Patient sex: F
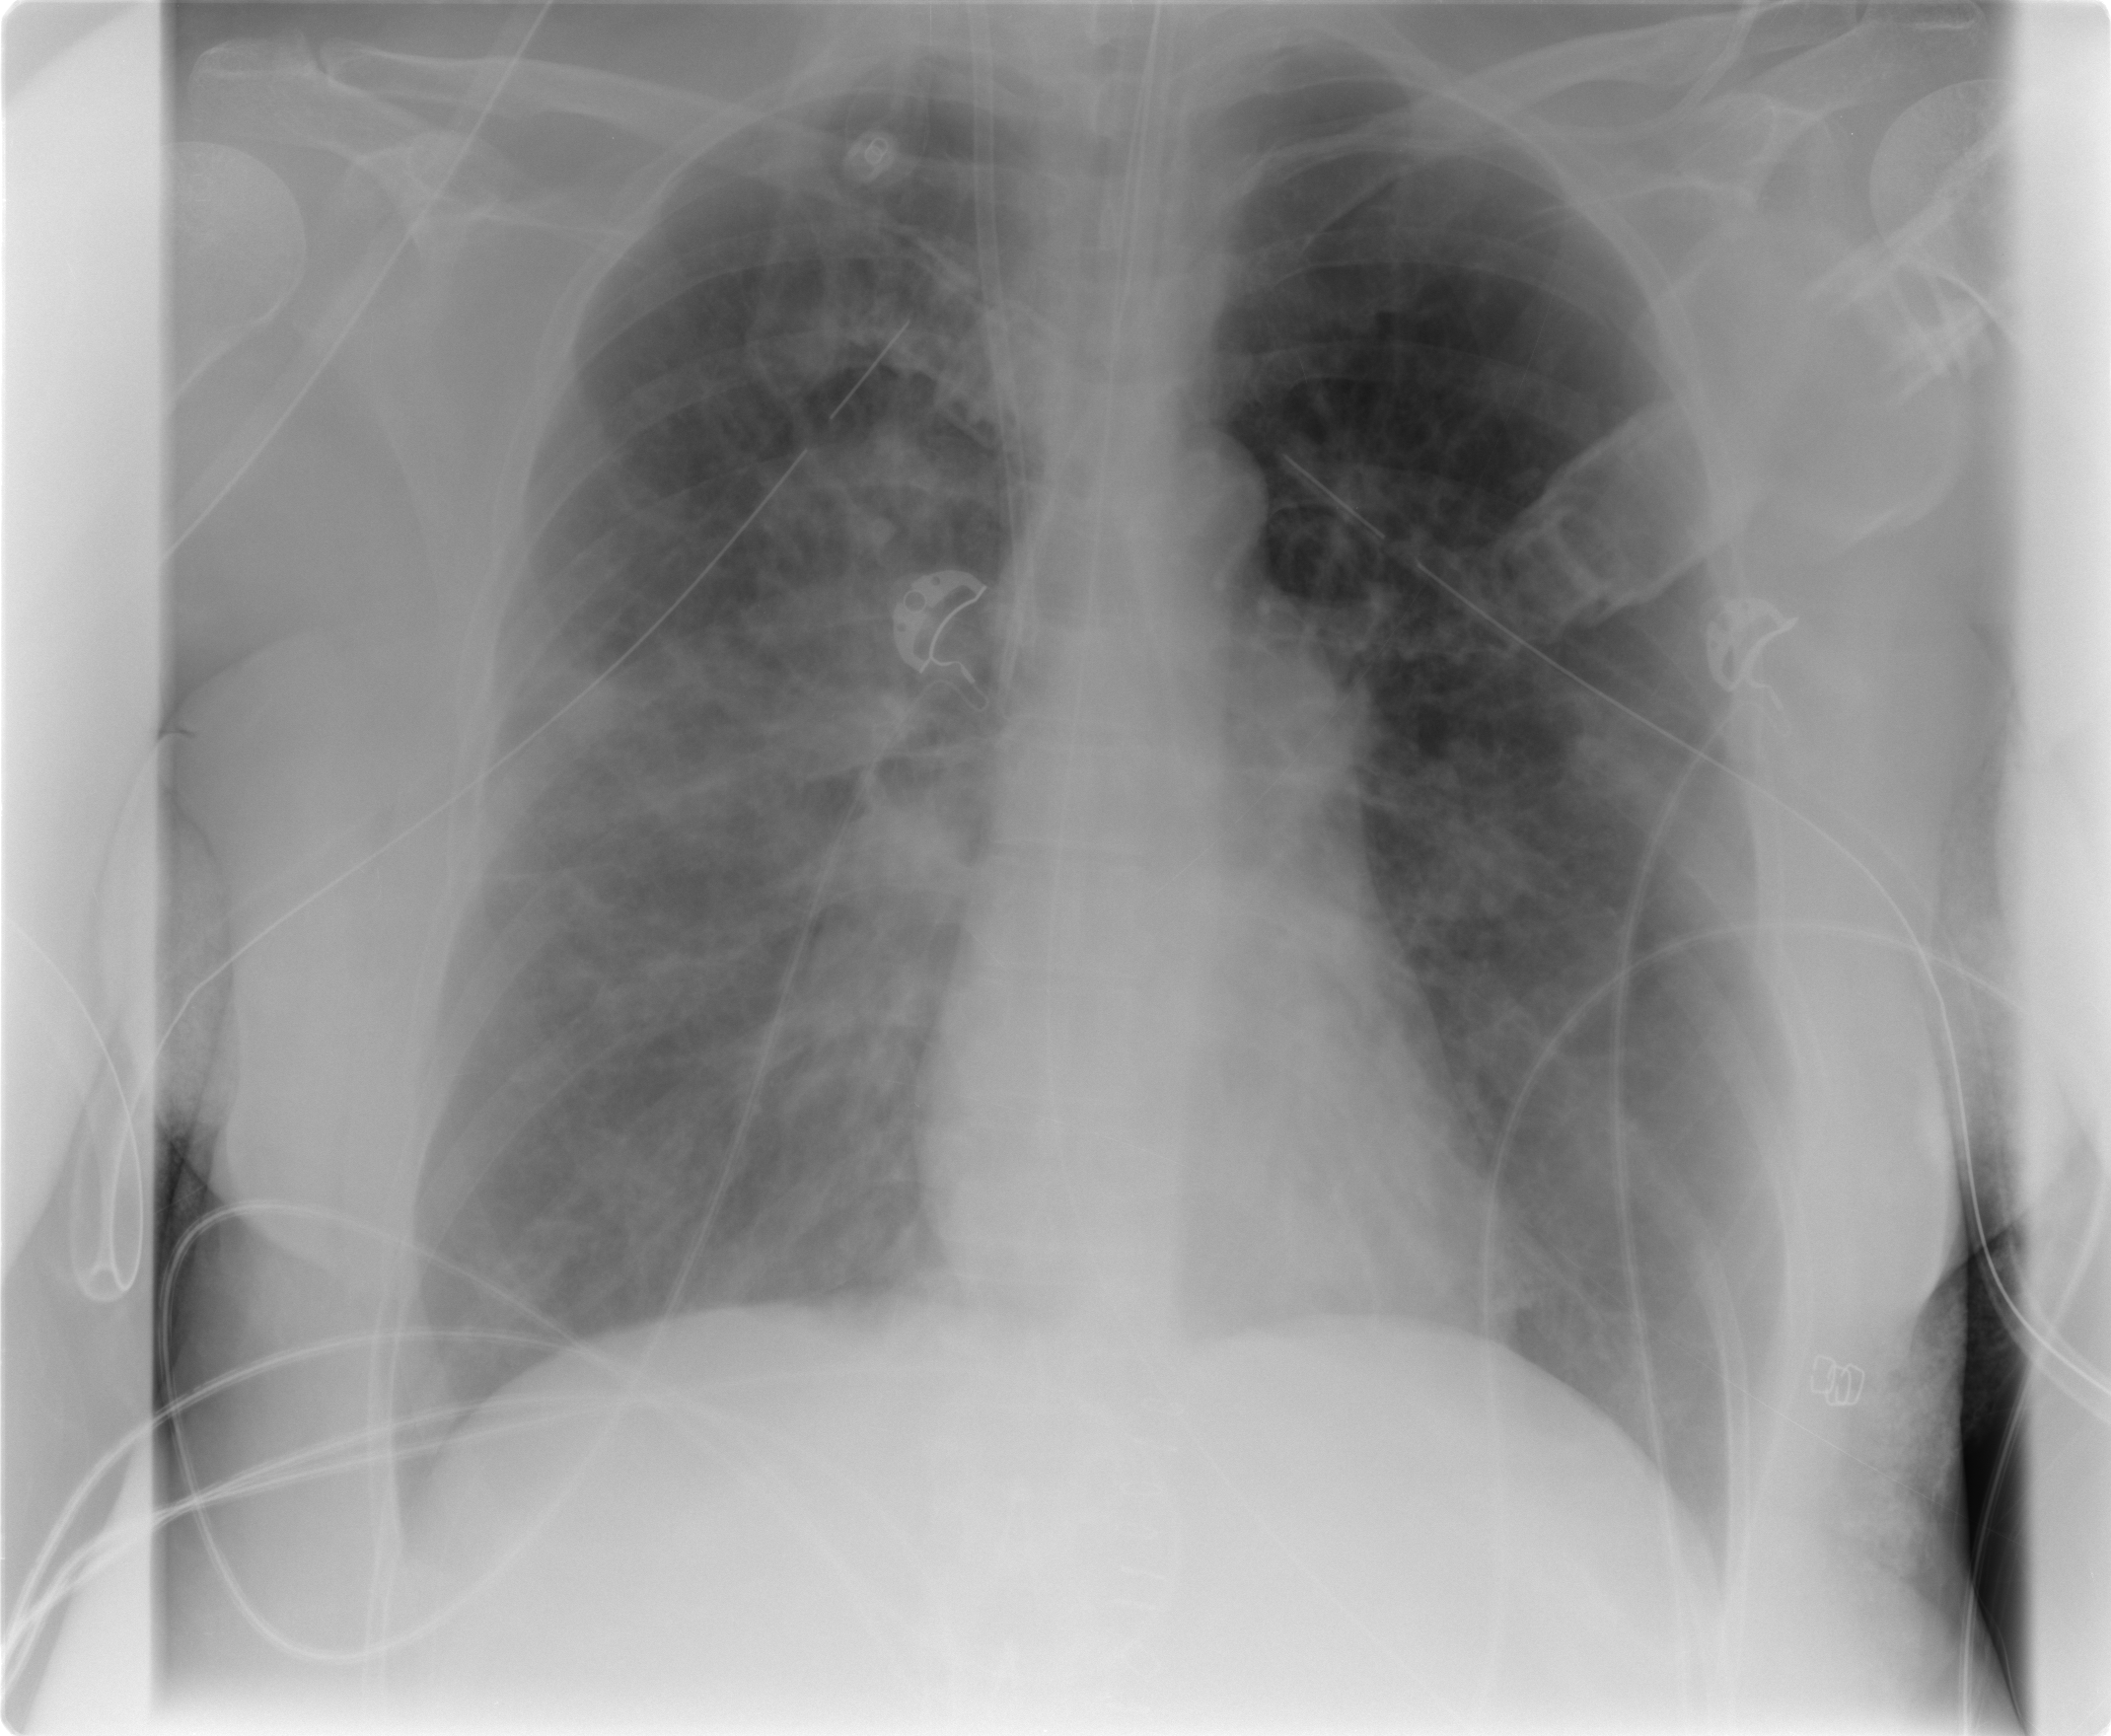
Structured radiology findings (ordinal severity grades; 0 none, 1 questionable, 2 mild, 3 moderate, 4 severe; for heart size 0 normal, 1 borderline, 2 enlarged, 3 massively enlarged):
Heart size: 0
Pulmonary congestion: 1
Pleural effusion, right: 0
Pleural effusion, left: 0
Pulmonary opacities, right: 3
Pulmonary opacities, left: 3
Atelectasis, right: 2
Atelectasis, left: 0